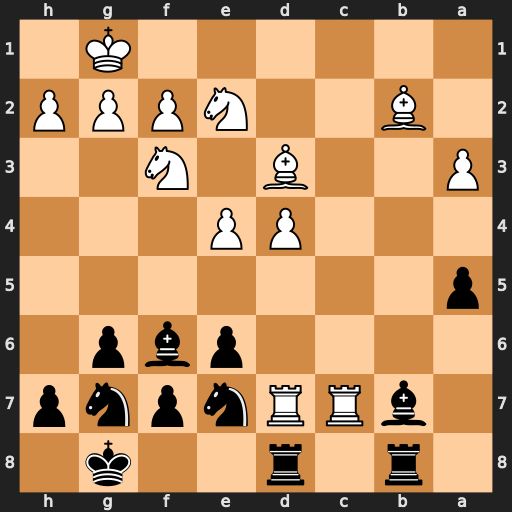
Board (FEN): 1r1r2k1/1bRRnpnp/4pbp1/p7/3PP3/P2B1N2/1B2NPPP/6K1
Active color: b
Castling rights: -
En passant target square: -
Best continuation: Rxd7 Rxd7 Bc6 Ra7 Rxb2